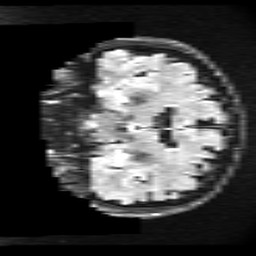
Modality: FLAIR
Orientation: coronal
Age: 63
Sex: female
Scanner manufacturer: ge
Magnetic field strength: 3 T
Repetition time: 11 s
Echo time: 0.1539 s